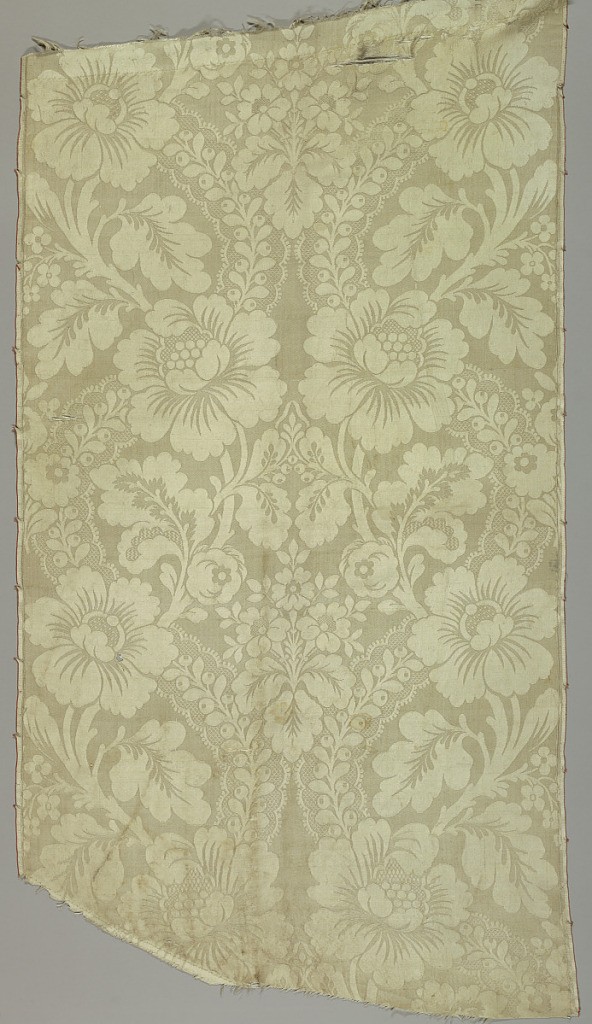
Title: Fragment
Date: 18th century
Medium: silk Technique: 5-harness satin damask
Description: White damask with vertically symmetrical pattern of peonies on a vine crossed by a lace-like ribbon.